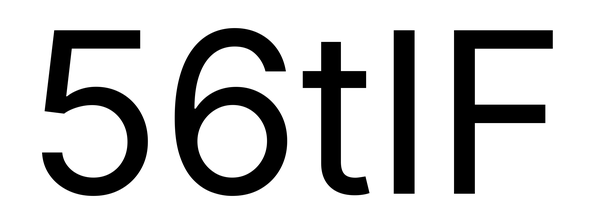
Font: Inter_Regular